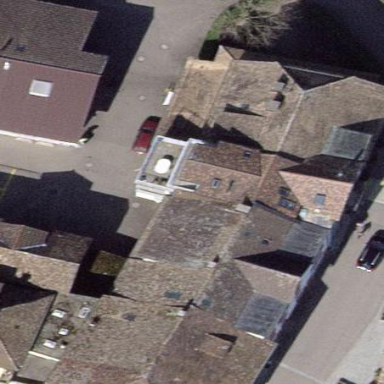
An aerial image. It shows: Building that houses restaurant.